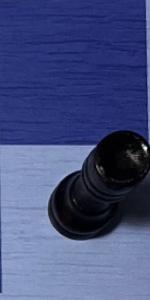
Label: Rook_Black